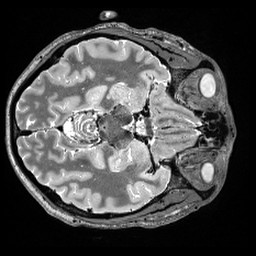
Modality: T2w
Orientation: axial
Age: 46
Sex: male
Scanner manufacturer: siemens
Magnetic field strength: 3 T
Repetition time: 3.2 s
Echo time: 0.562 s